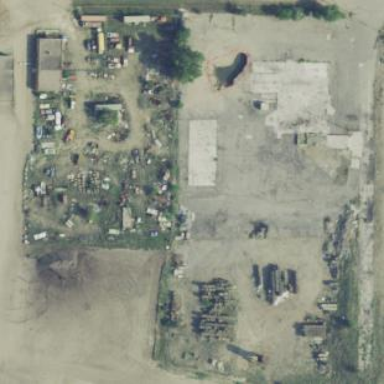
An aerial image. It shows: Scrap yard located in industrial area.